Question: Am working on a shopping app and want to implement the Horizontal Slider/Pager as shown in the screenshot.

After a brief search found that I can use:
- -
Please Suggest the best Layout i can use for this. OR Suggest a better way to implement this if you have already worked on such Views.
Thanks.
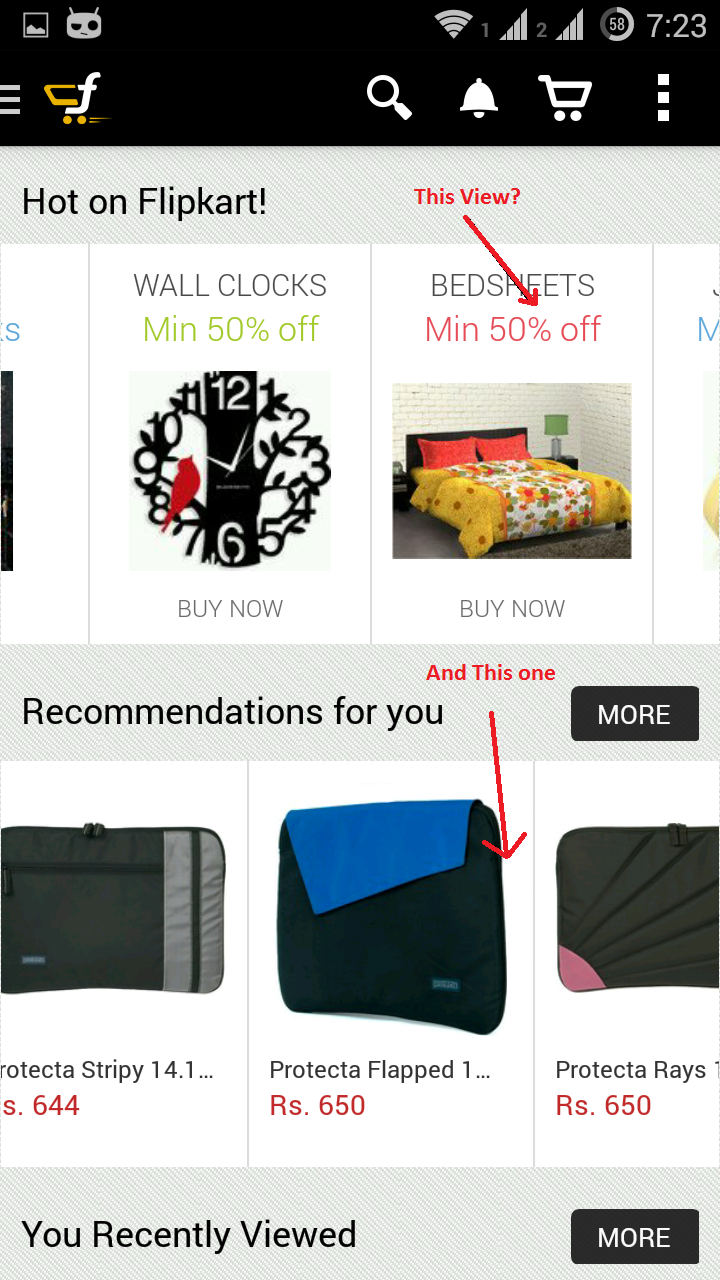
Answer: I have recently develop horizontal scrolling view using RecyclerView with a LinearLayoutManager. I used to do it using an Horizontal Scroll View with a linear layout inside but I never was a big fan of this approach.
I liked the RecyclerView approach because it work really like ListView and allow you to implement ViewHolder pattern. You have to set a RecyclerView.Adapter instead of a classical Adapter.
You can follow the example here
<URL>
To make the recycler view horizontal you have to set its layout manager with horizontal orientation :
'''
layoutManager = new LinearLayoutManager(context, LinearLayoutManager.HORIZONTAL, false);
mRecycler.setLayoutManager(mLayoutManager);
'''